Question: I'm following <URL> over VPN.
At the point of adding the output, this is failing with:

Is it the case that IP addresses are not supported, or is it something more fundamental than that?
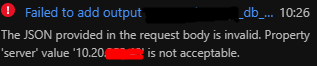
Answer: You are probably looking for answers directly to your question, which Jean-Sebastien answers succinctly. But an alternative architecture, if you haven't considered it already...
You could stream to a transient Azure SQL Database or Blob storage (likely cheaper depending on your workload), and then use <URL> to "send" the data back to on-premise SQL.
Data Factory V2 also has blob triggers, so rather than needing a schedule it could pickup any new blobs in micro batches.
I say "send" in quotation marks as the Integration Runtime actually creates an outgoing connection to from on-premise to Azure, yet gives the capability for push-like data transfer.
If data factory proves useful, here is a guide creating copy pipelines: <URL>
Albeit this guide is for on-prem sql to blob, but it gives you a stronger starting point.